Field crop: maize
Growth stage: 2
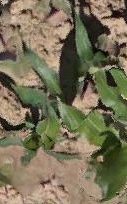
Species: maize